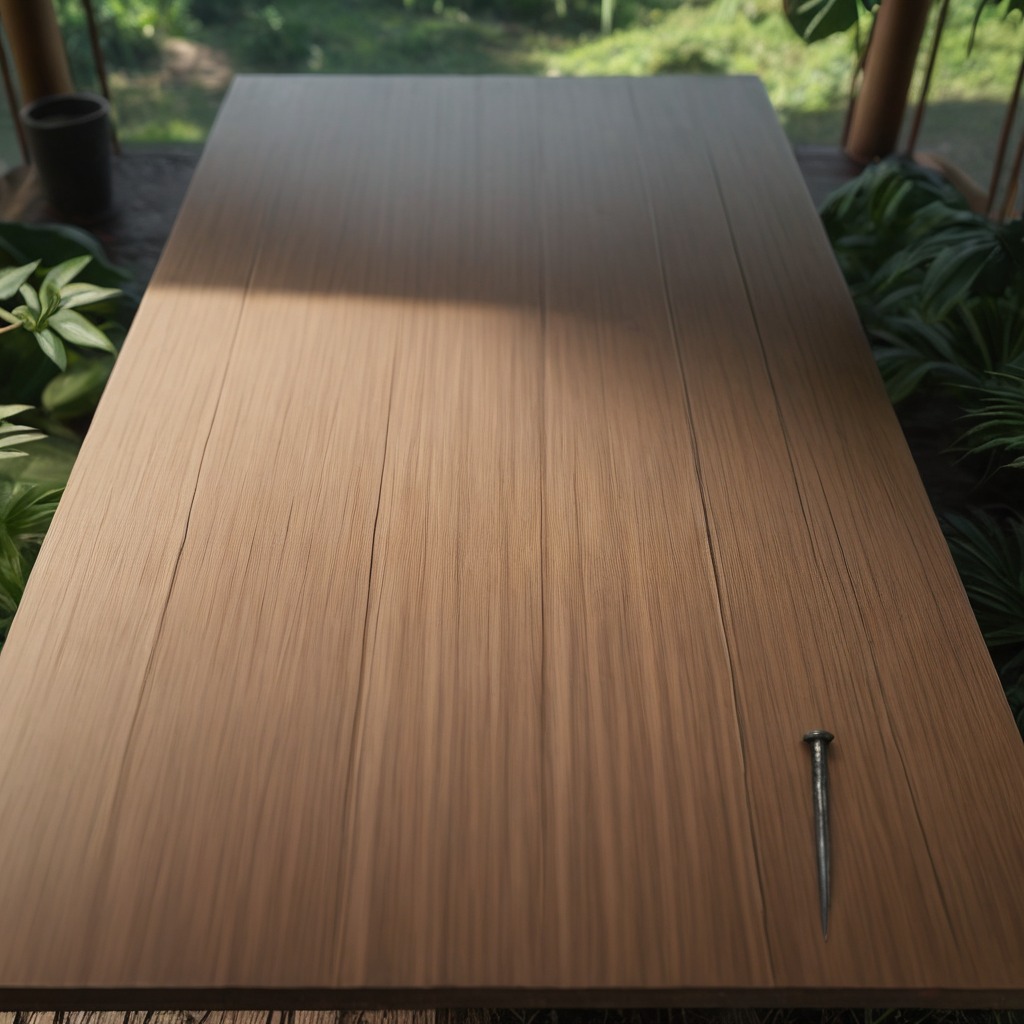
A nail is lying on the wooden table in a jungle field workshop tent.